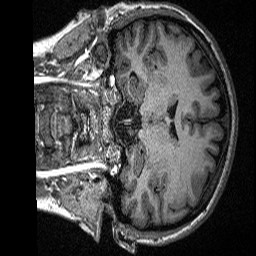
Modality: T1w
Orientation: coronal
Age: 31
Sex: female
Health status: healthy
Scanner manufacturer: siemens
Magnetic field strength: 3 T
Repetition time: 2.3 s
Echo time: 0.00298 s